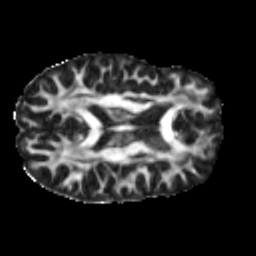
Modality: FA
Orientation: axial
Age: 46
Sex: male
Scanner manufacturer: siemens
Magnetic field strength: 3 T
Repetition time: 5 s
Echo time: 0.092 s